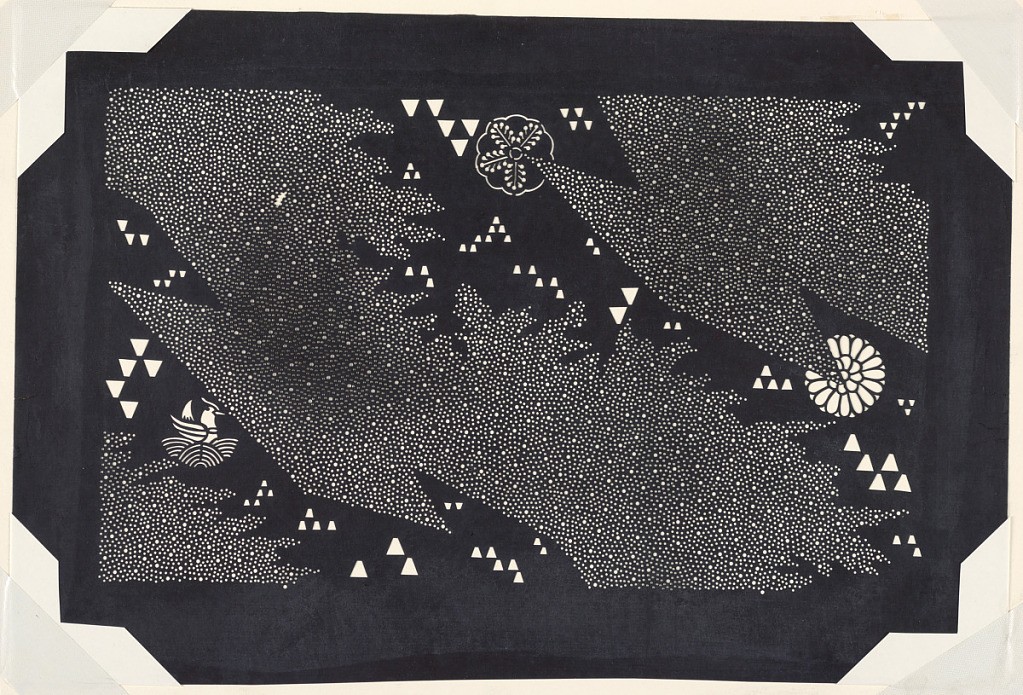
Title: Abstract Landscape and Lanterns
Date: late 18th - mid 19th century
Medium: Mulberry paper (kozo washi) treated with fermented persimmon tannin (kakishibu)
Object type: Katagami
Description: This asymmetrical landscape is created with two sets of circles created by the hole punching technique. One side is jagged and unrefined while the other side creates a smooth geometric shape. Between the landscapes is a negative space that is lit up with lanterns, big and small, and two crests decorated with flowers and a third crest with a little chicken.